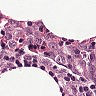
Metastatic tissue present: yes